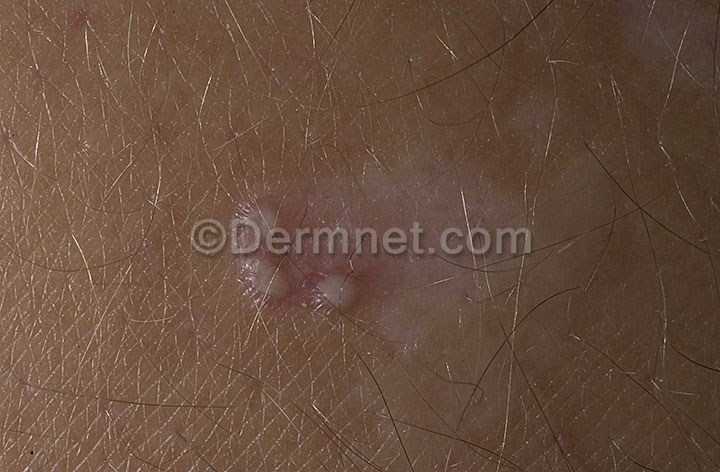
Disease: Bullous Disease Photos